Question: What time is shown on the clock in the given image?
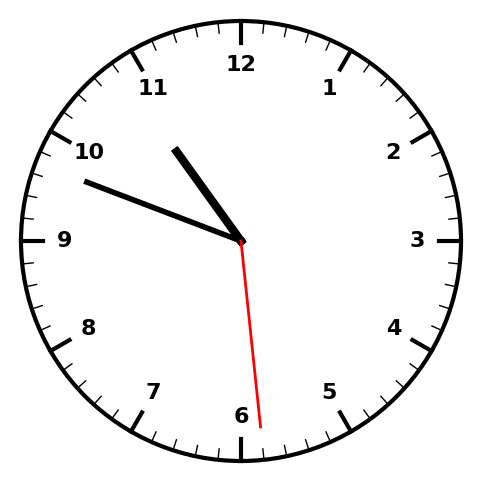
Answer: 10:48:29